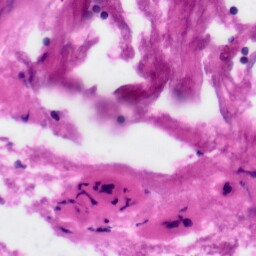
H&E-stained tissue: Tonsil